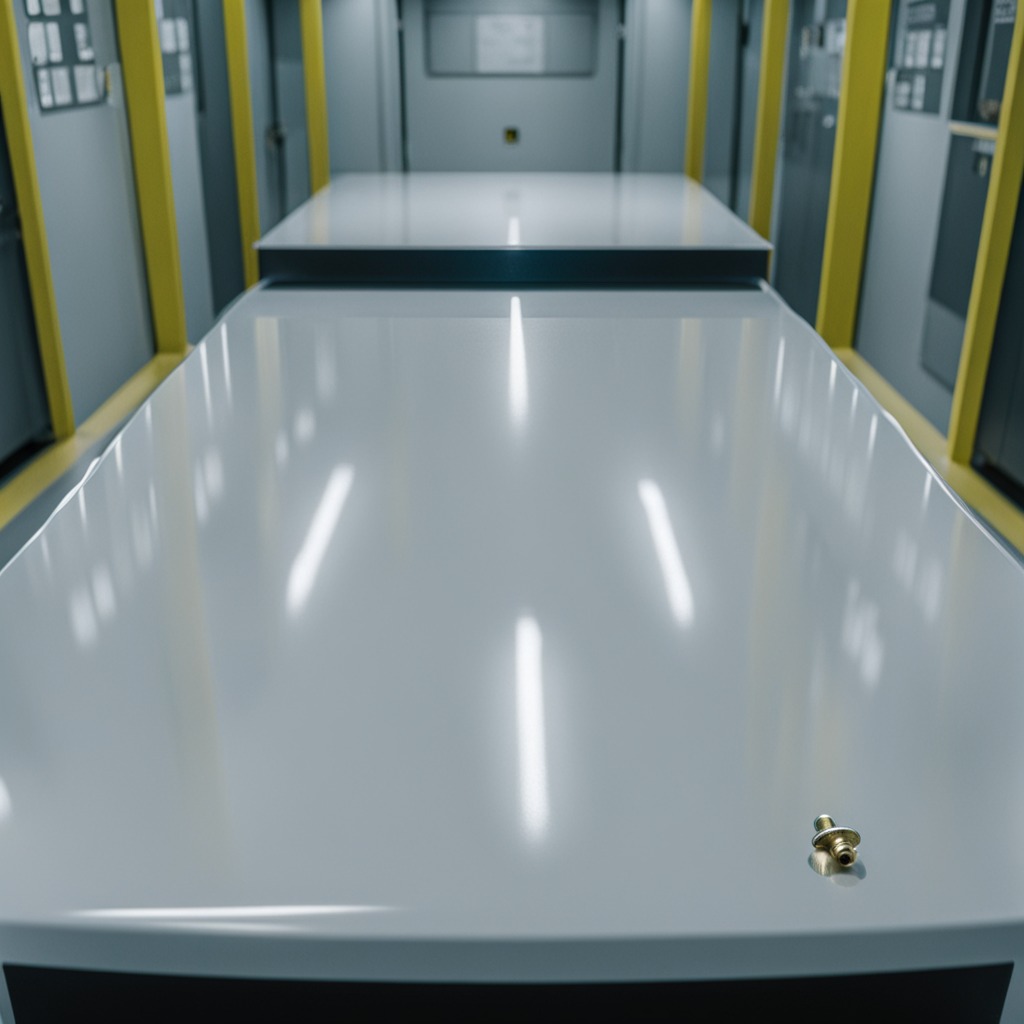
A metal screw lies on the table.